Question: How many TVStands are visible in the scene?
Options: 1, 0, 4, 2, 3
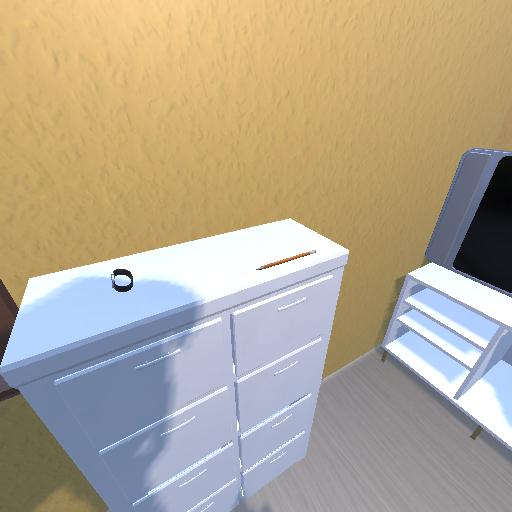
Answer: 1